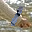
Label: 1